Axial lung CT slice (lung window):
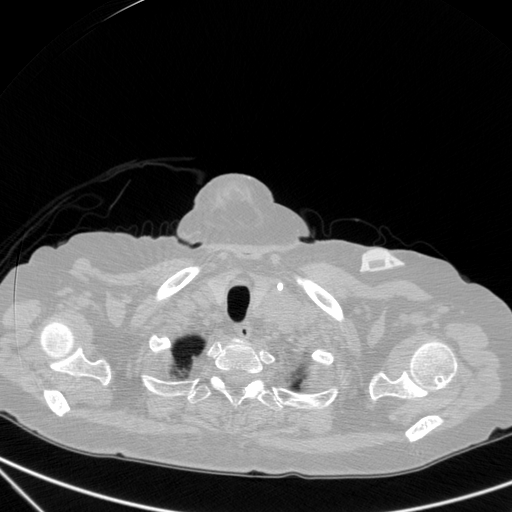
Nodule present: no